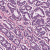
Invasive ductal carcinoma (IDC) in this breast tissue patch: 1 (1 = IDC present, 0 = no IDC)